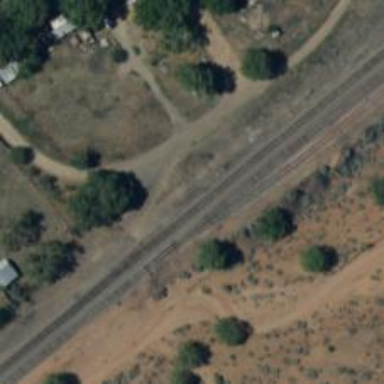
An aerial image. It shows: Railway siding for service.